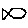
Label: fish